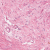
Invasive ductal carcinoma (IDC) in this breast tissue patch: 0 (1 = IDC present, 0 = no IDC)